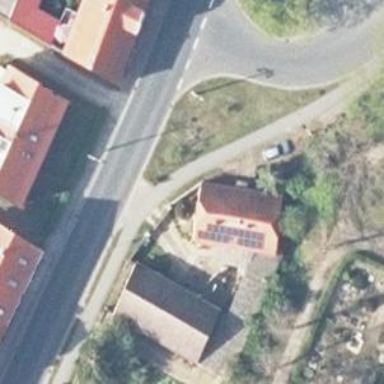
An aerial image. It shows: Solar-powered generator using photovoltaic technology. This small installation generates electricity through solar photovoltaic panels.